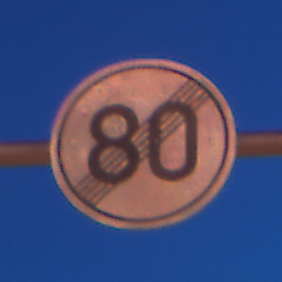
Verkehrszeichen: EndeGeschwindigkeit80
Umgebung: Outdoor, Urban
Tageszeit: Night
Wetter: PartlyCloudy
Licht: Artificial
Jahreszeit: NotSpecified
Kontrast: HighContrast